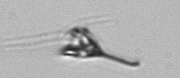
Label: Pyramimonas_longicauda